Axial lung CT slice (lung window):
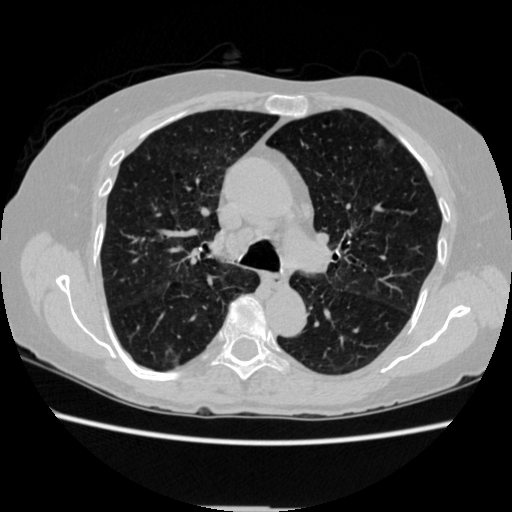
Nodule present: no